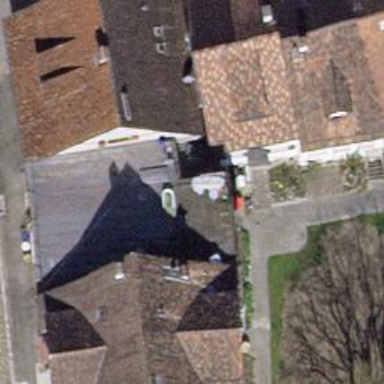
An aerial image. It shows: Terrace building.